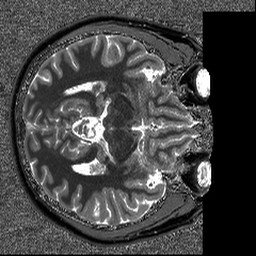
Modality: T1map
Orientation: axial
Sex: male